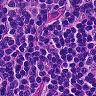
Metastatic tissue present: no